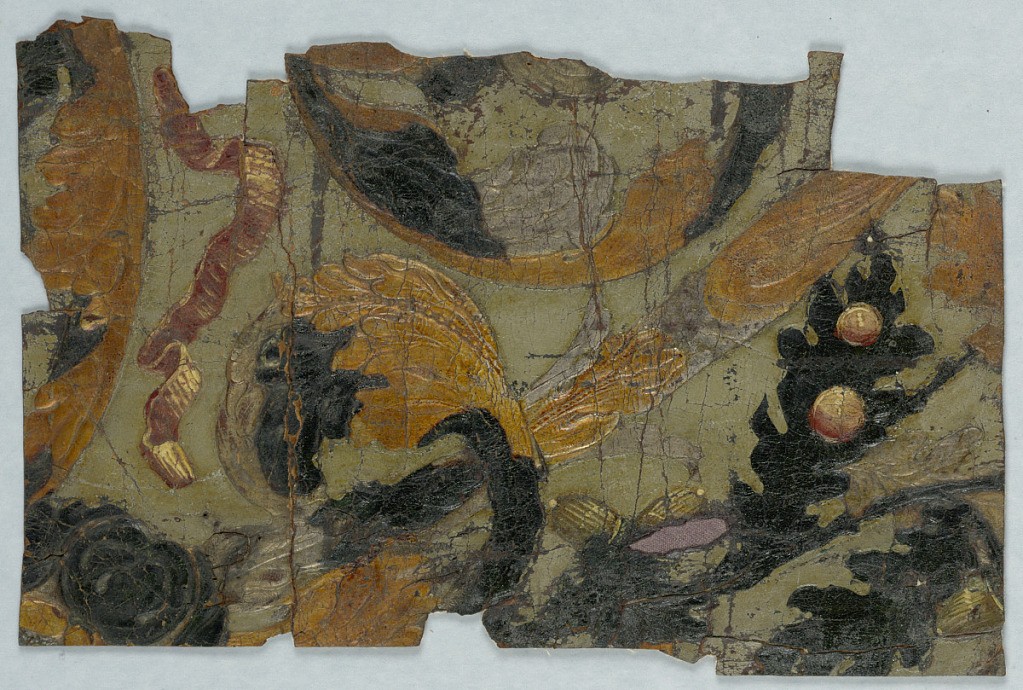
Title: Sidewall
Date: ca. 1700
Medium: Leather, stamped, silvered, painted
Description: Gray field; foliage arabesques in gold, silver, black and yellow, with wavy ribbon in pink and yellow.